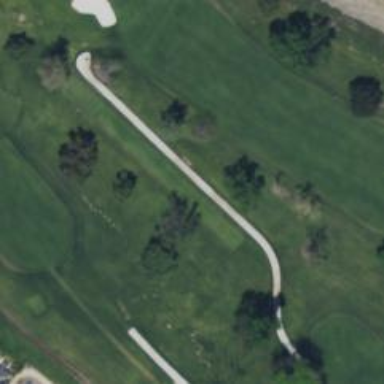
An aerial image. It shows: Grass area designated as golf tee.